Field crop: tomato
Growth stage: 1
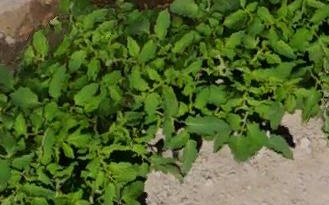
Species: tomato